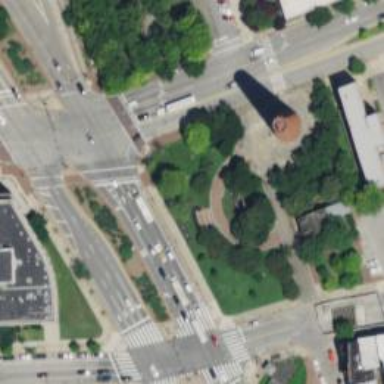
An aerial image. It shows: Memorial featuring statue.